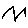
Label: zigzag